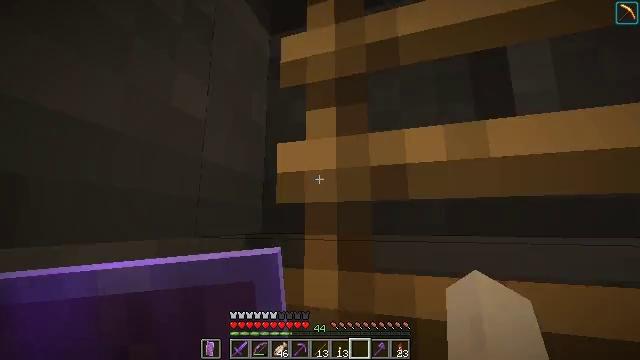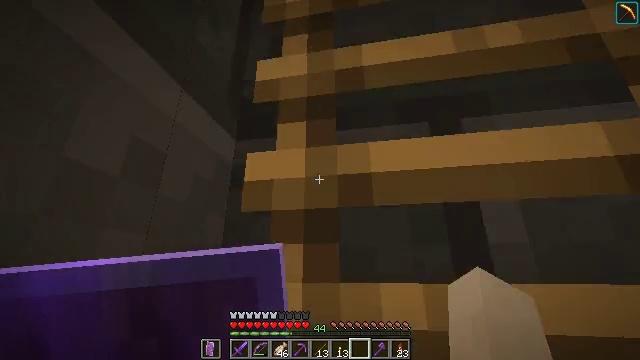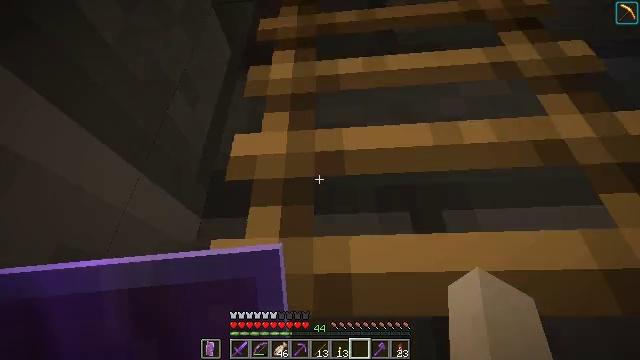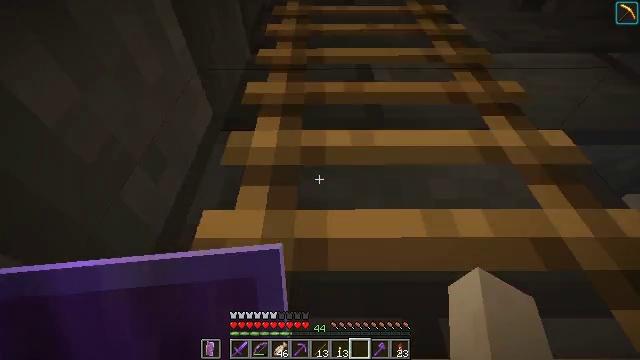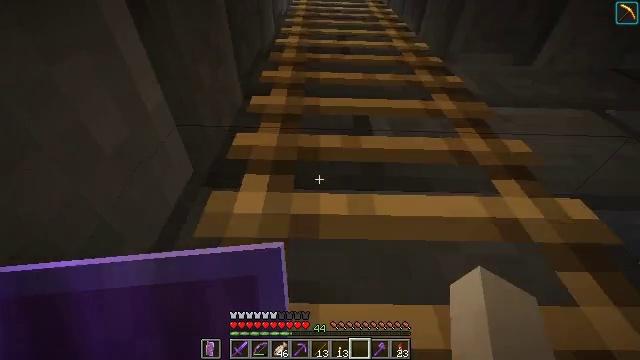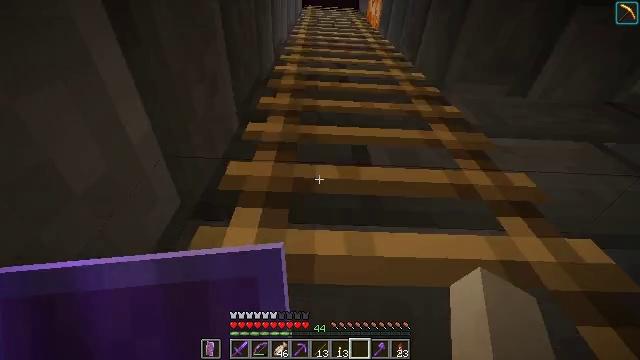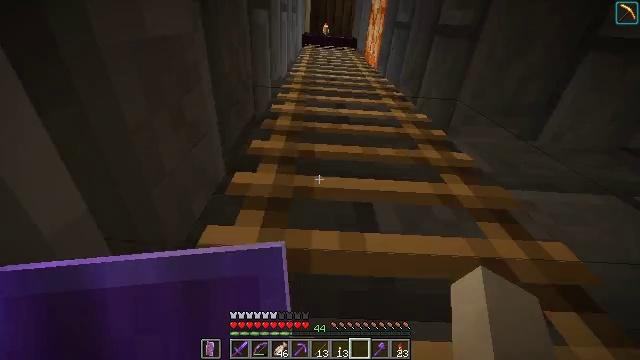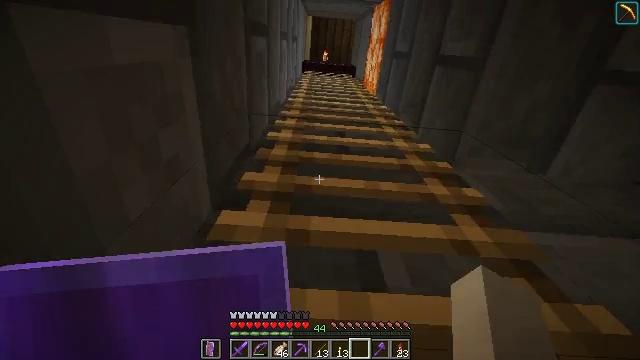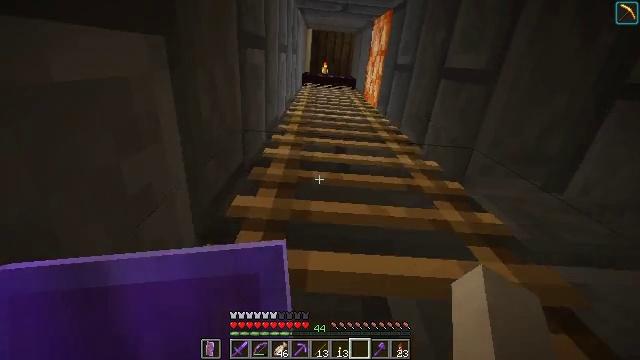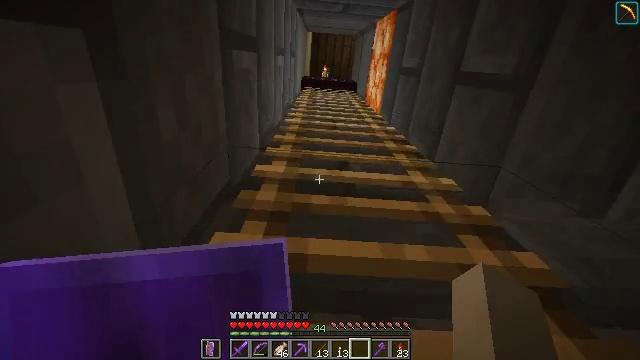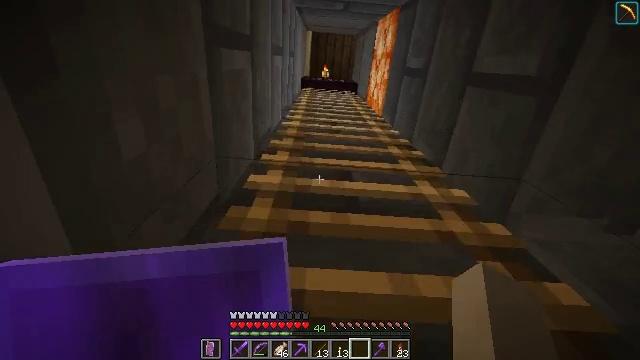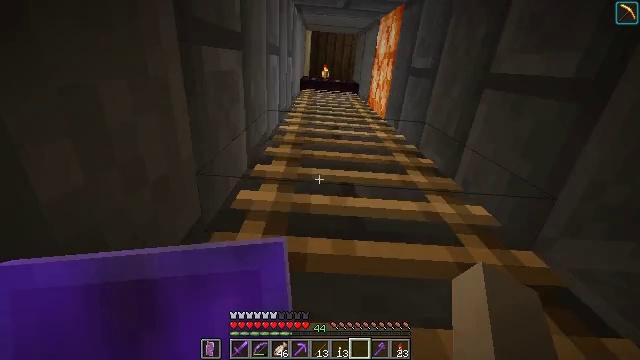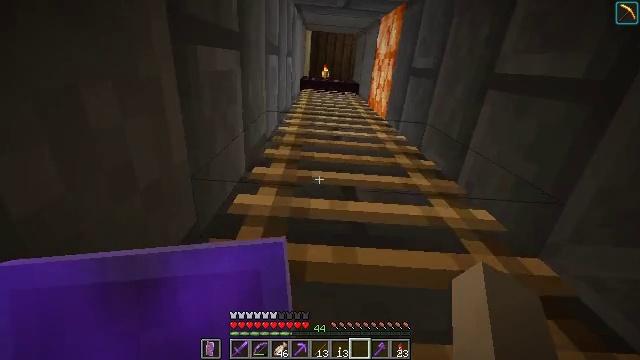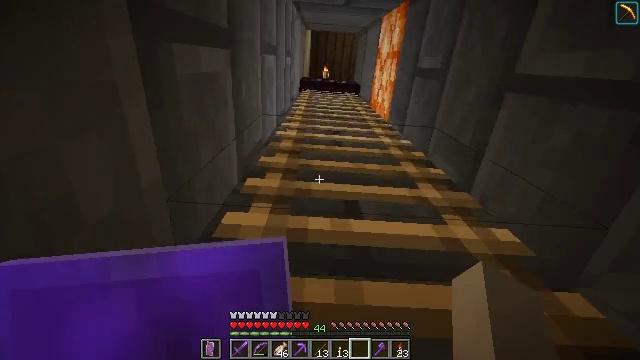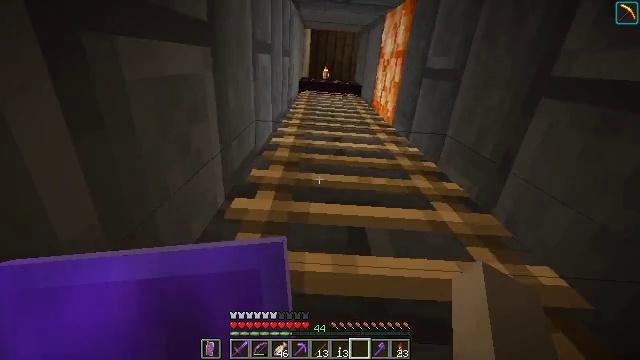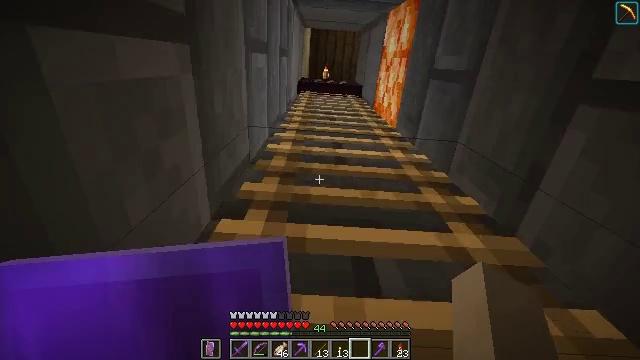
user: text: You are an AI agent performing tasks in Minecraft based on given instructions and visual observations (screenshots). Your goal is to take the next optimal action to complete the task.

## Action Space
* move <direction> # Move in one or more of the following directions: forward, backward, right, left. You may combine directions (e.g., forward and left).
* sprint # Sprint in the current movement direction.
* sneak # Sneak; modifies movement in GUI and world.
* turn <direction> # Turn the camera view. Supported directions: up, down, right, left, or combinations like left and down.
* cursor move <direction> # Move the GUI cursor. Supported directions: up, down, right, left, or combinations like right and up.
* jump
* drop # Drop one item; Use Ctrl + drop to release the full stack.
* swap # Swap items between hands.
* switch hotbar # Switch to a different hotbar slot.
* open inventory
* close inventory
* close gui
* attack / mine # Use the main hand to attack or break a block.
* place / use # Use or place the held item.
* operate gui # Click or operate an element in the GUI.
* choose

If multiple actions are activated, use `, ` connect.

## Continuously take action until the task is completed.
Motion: motion action
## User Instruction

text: craft item soul torch
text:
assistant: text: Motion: move forward, sprint, turn right and up, jump
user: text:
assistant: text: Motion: move forward, sprint, turn right and up, jump
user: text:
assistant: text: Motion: move forward, sprint, turn right and up, jump
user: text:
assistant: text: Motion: move forward, sprint, turn right and up, jump
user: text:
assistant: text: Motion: move forward, sprint, turn right and up, jump
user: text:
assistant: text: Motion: move forward, sprint, turn up
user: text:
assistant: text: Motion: move forward, sprint, turn up
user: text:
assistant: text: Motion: move forward, sprint, turn up
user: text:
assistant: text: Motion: move forward, sprint
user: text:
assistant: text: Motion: move forward, sprint
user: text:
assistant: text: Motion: move forward, sprint
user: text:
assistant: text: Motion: move forward, sprint
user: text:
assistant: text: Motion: move forward, sprint
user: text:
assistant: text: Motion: move forward, sprint
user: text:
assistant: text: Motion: move forward, sprint
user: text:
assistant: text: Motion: move forward, sprint
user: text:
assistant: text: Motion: move forward, sprint
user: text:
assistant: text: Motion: move forward, sprint
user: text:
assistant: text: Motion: move forward, sprint
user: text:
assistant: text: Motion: move forward, sprint
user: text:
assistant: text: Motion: move forward, sprint
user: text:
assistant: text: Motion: move forward, sprint
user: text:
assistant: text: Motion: move forward, sprint
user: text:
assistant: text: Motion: move forward, sprint
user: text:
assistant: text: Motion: move forward, sprint
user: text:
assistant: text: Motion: move forward, sprint
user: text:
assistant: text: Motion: move forward, sprint
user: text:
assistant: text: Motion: move forward, sprint
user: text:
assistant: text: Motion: move forward, sprint
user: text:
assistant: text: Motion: move forward, sprint